Question: I'm curious, in the first place, why 'std::list' and 'std::forward_list' include sorting functions as member functions, unlike every other standard library container. But what's more interesting to me is that both <URL> time.
I can't even imagine how one would sort a container without random access to elements. So I threw together a test, using 'forward_list' to make it as difficult as possible.
'''
#include <chrono>
#include <cstdint>
#include <deque>
#include <forward_list>
#include <iostream>
#include <random>
using std::endl;
using namespace std::chrono;
typedef nanoseconds::rep length_of_time;
constexpr int TEST_SIZE = 25000;
class Stopwatch
{
public:
void start_timing();
void end_timing();
length_of_time get_elapsed_time() const;
private:
time_point<high_resolution_clock> start;
time_point<high_resolution_clock> end;
length_of_time elapsed_time = 0;
};
void Stopwatch::start_timing()
{
start = high_resolution_clock::now();
}
void Stopwatch::end_timing()
{
end = high_resolution_clock::now();
auto elapsed = end - start;
auto elapsed_nanoseconds = duration_cast<nanoseconds>(elapsed);
elapsed_time = elapsed_nanoseconds.count();
}
length_of_time Stopwatch::get_elapsed_time() const
{
return elapsed_time;
}
std::mt19937_64 make_random_generator()
{
using namespace std::chrono;
auto random_generator = std::mt19937_64();
auto current_time = high_resolution_clock::now();
auto nanos = duration_cast<nanoseconds>(
current_time.time_since_epoch()).count();
random_generator.seed(nanos);
return random_generator;
}
int main()
{
Stopwatch timer;
std::deque<length_of_time> times;
auto generator = make_random_generator();
for (int i = 1; i <= TEST_SIZE; i++) {
std::forward_list<uint64_t> container;
for (int j = 1; j <= i; j++) {
container.push_front(generator());
}
timer.start_timing();
container.sort();
timer.end_timing();
times.push_back(timer.get_elapsed_time());
container.clear();
}
for (const auto& time: times) {
std::cout << time << endl;
}
}
'''
The numbers this program output gave the following graph:

Which does indeed look like O( log ) growth (although the spikes at each third of the way across are interesting). How does the library do this? Perhaps copy to a container that supports sorting, sort that, and copy back?
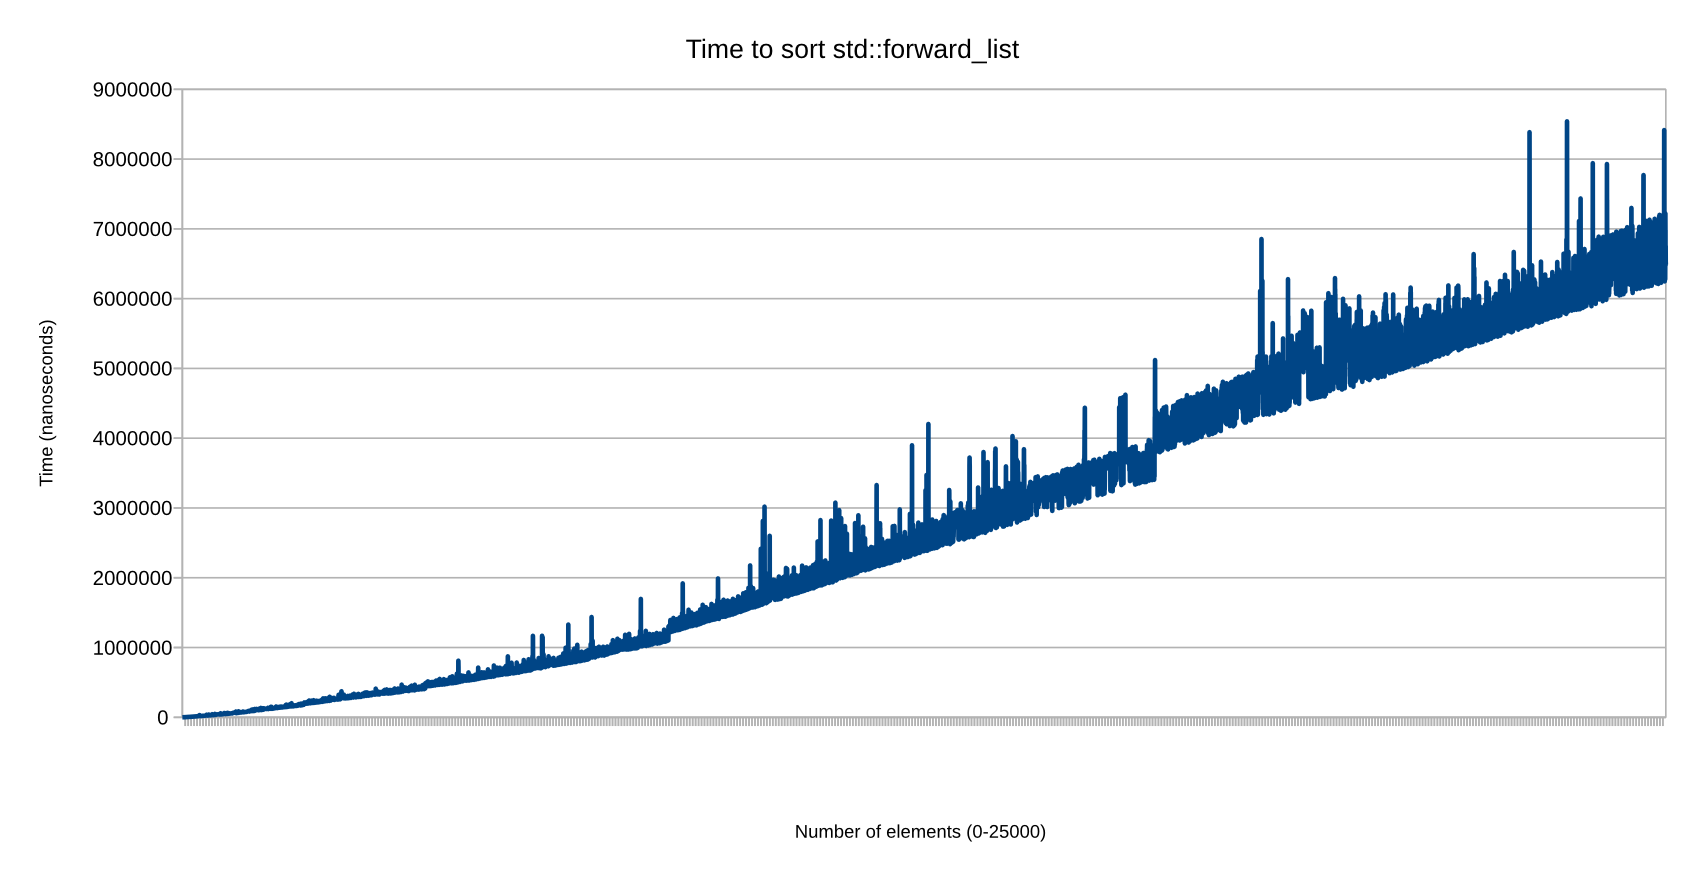
Answer: Linked lists can be sorted in using <URL>.
Interestingly, since linked lists already have the appropriate structure, sorting a linked list with Mergesort only requires extra space.
The fact that this requires a specialized algorithm specifically tuned for the list structure is also the reason 'sort' is a member function of the list, rather than a separate function.
---
As for how it works - all you need is the merge operation. The merge operation takes two lists. You look at the heads of both lists, and remove the smallest head and append it to your result list. You keep doing this until all heads have been merged into the big list - done.
Here's a sample merge operation in C++:
'''
struct Node {
Node* next;
int val;
};
Node* merge(Node* a, Node* b) {
Node fake_head(nullptr, 0);
Node* cur = &fake_head;
while (a && b) {
if (a->val < b->val) { cur->next = a; a = a->next; }
else { cur->next = b; b = b->next; }
cur = cur->next;
}
cur->next = a ? a : b;
return fake_head.next;
}
'''